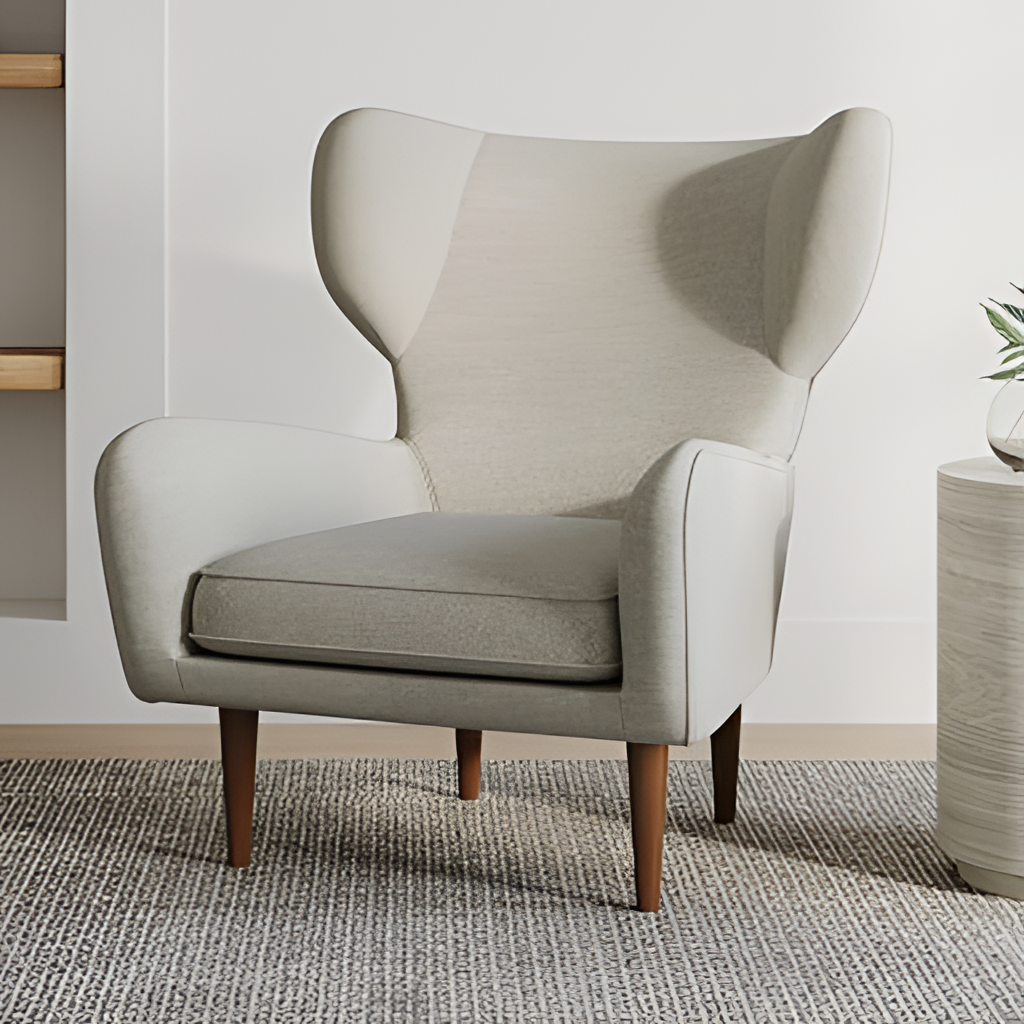
gray fabric armchair, living room, modern, gray paint wallpaper, with solid pattern, gray fabric flooring, with textured pattern